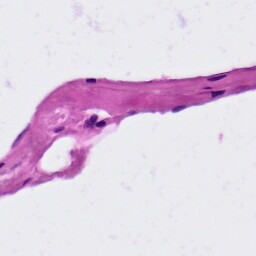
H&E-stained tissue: Lung